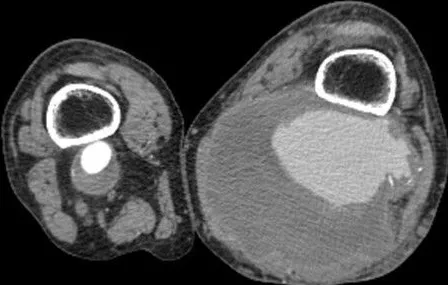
Lower limb computed tomography angiography with contrast showing left and right popliteal artery aneurysms. The left aneurysm has ruptured.
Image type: radiology (ct)